Field crop: tomato
Growth stage: 1
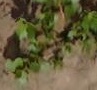
Species: portulaca